Question: I have a csv file having data as follows-

Now the 3rd column Transaction has String element. Now I want to change the value Dr. to (0) and Cr. to (1) while importing this csv in R using read.csv.
Is this possible in R or any trick I can include to make a change in a column while reading csv or I need to write a funcction which will read this particular column and then it will change the value to Dr.(0) and Cr.(1)
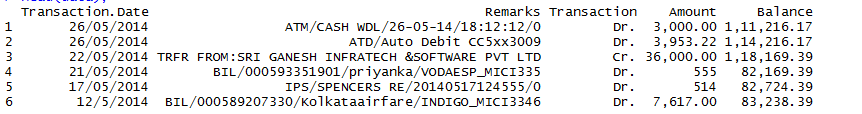
Answer: You can't do that while reading the data, but once you have read it, the replacement is straightforward:
'''
> Transaction <- factor(sample(c("Dr.","Cr."),10,replace=TRUE))
> Transaction
[1] Dr. Cr. Cr. Dr. Dr. Cr. Dr. Dr. Dr. Dr.
Levels: Cr. Dr.
> Transaction <- as.numeric(Transaction=="Cr.")
> Transaction
[1] 0 1 1 0 0 1 0 0 0 0
'''